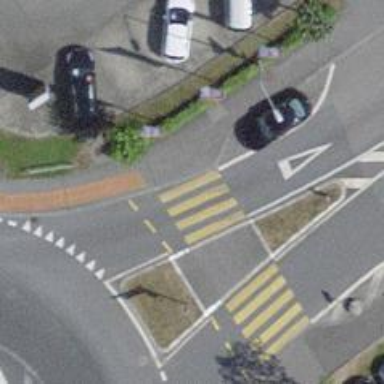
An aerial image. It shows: Kerb barrier.